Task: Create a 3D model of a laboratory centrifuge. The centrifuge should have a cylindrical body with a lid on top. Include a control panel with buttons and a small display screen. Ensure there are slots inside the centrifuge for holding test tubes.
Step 592:
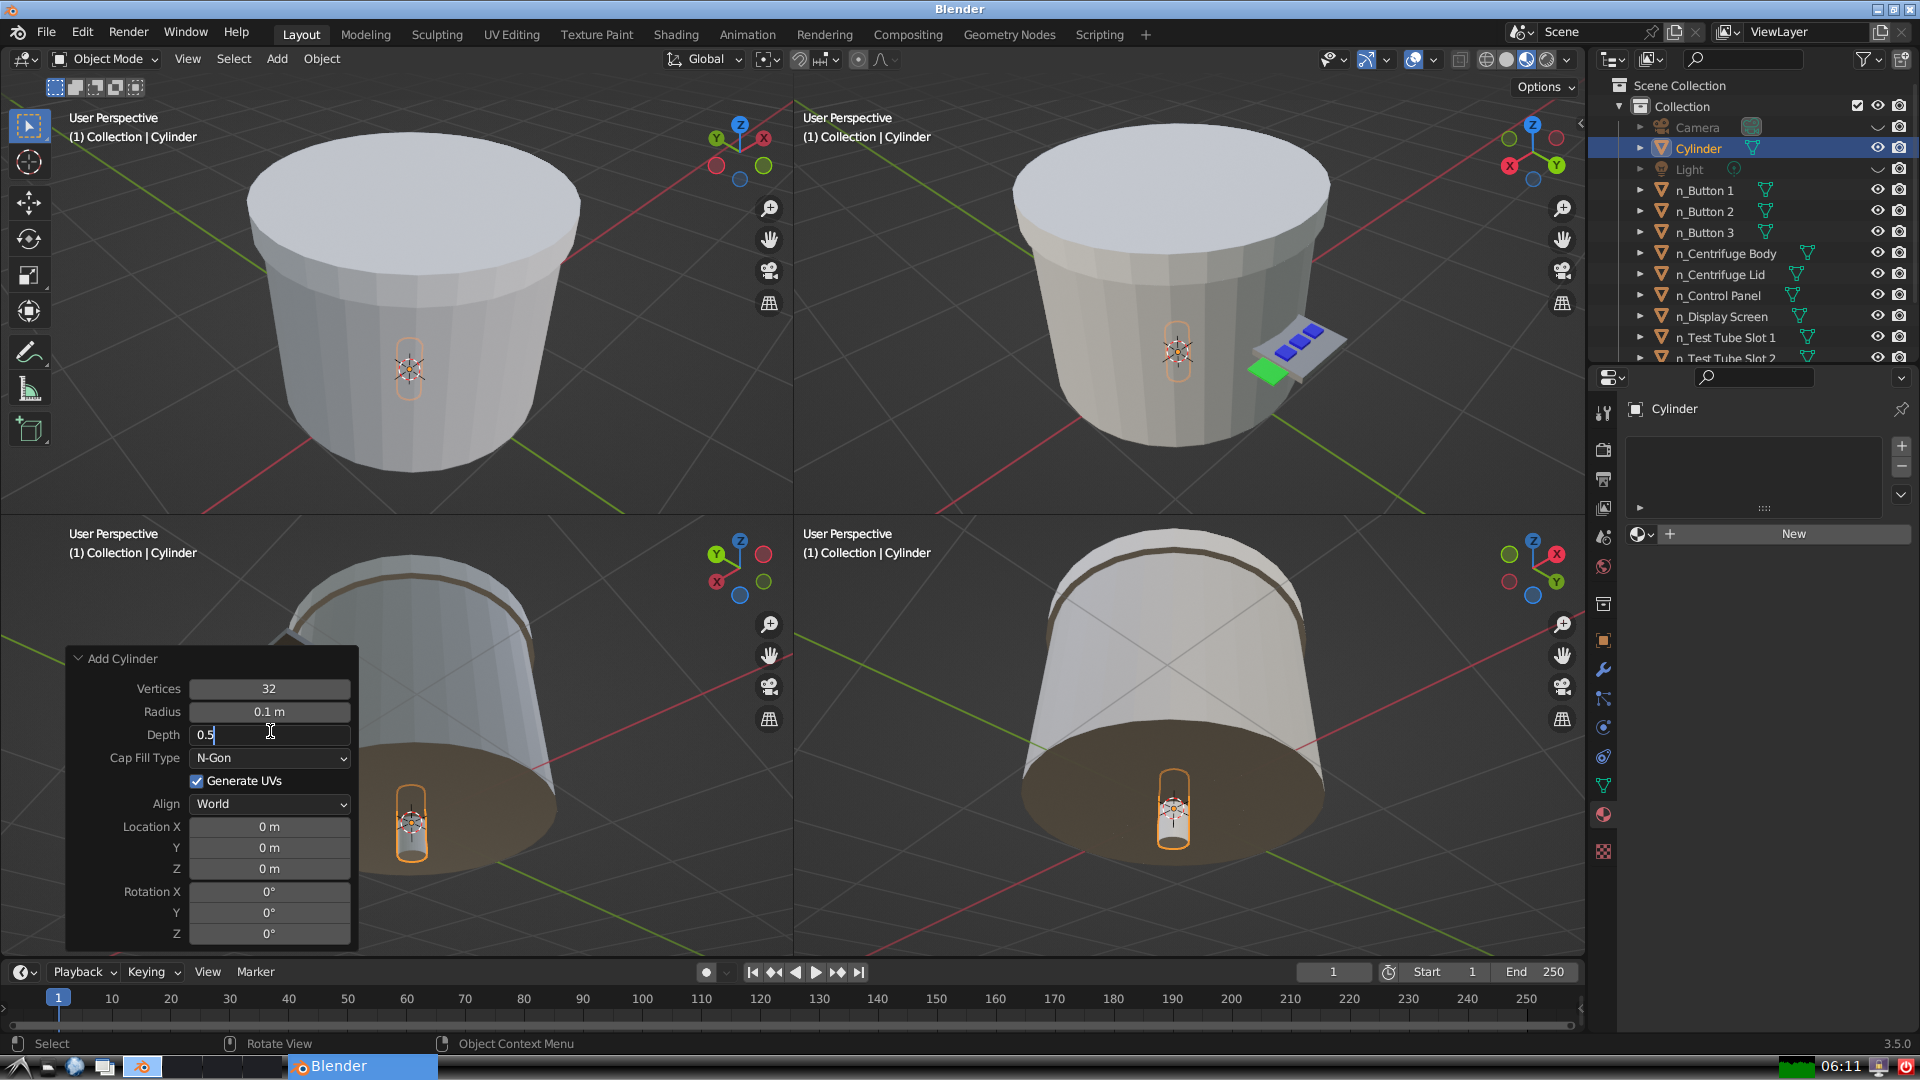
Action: {"key_press": ['Return']}